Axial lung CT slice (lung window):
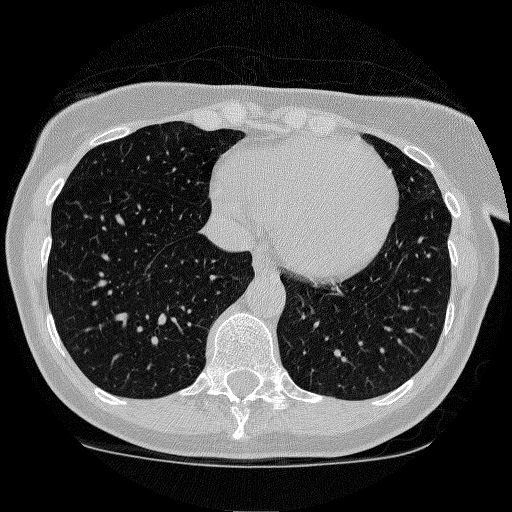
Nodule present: no